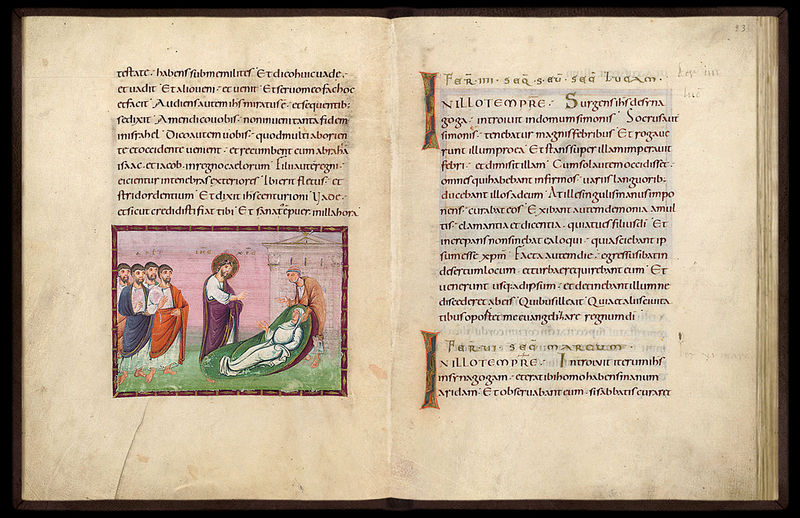
Titel: Egbert- Codex (Codex Egberti)
Institution: Trier, Stadtbibliothek/Stadtarchiv
Schlagwörter: frau, bibel, tod, tot, bild, mutter, schrift, buch, druck, seite, text, buchdruck, buchseite, heiligenschein, jesus, geöffnet, jünger, heilung, kranke, latein, apostel, wunder, anfangsbuchstabe